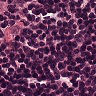
Metastatic tissue present: no